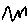
Label: zigzag